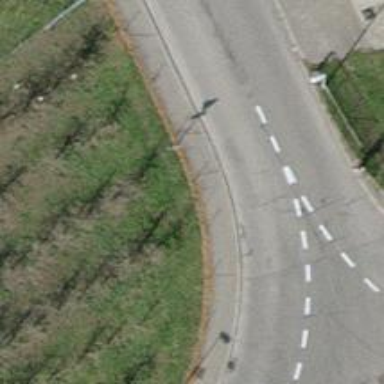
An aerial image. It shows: Sidewalk.